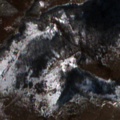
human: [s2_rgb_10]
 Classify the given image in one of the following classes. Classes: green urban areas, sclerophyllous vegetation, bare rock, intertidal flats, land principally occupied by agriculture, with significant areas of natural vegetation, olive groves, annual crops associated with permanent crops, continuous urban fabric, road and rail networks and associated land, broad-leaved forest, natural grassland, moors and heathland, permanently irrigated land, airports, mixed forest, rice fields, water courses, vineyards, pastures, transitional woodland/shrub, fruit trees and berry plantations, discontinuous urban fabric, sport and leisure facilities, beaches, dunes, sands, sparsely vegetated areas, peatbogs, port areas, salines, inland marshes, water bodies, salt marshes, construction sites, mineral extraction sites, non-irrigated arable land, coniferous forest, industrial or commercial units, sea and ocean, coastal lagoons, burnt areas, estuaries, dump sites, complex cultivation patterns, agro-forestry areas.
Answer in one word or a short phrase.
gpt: broad-leaved forest, natural grassland, transitional woodland/shrub